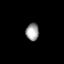
Tissue: prostate
Cell type: Epithelial cells
Senescence score: 0.2678
Nuclear area (px): 220
Mean DAPI intensity: 158.355